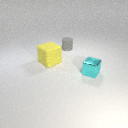
large yellow rubber cube behind small cyan metal cube